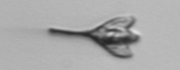
Label: Pyramimonas_longicauda